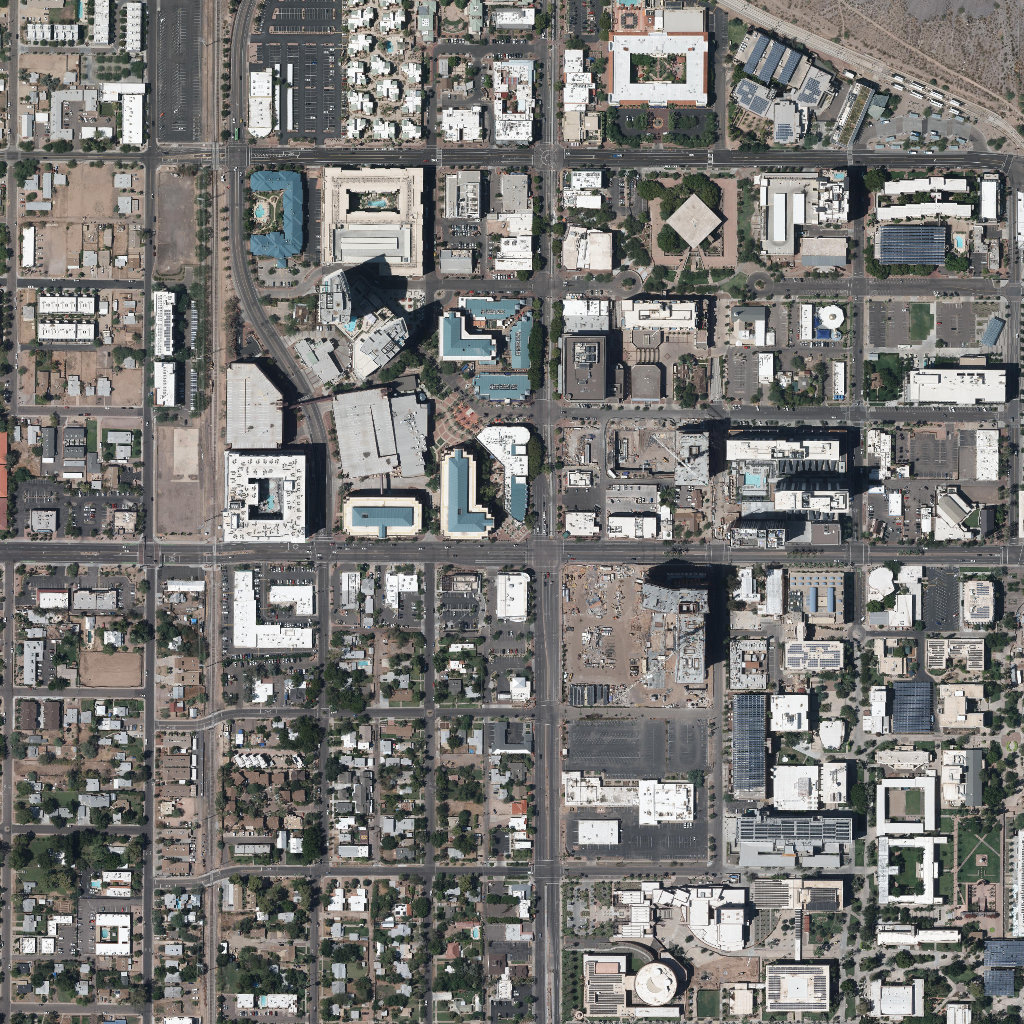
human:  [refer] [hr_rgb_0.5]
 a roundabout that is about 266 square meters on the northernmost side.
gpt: <box>[[63, 10, 65, 13, 0]]</box>